Question: I'm using Laravel for a Cat Management App and I'm having trouble creating Cats as Laravel returns a 404 for my routes.
'''
Route::get('cats/create', function() {
$cat = new Cat;
return View::make('cats.edit')
->with('cat',$cat)
->with('method','post');
});
'''
This route returns a stack trace which throws a not found HTTP exception.
Why Isn't this working?
The address I'm typing is
> localhost:8000/cats/create
This is the result of PHP artisan routes.

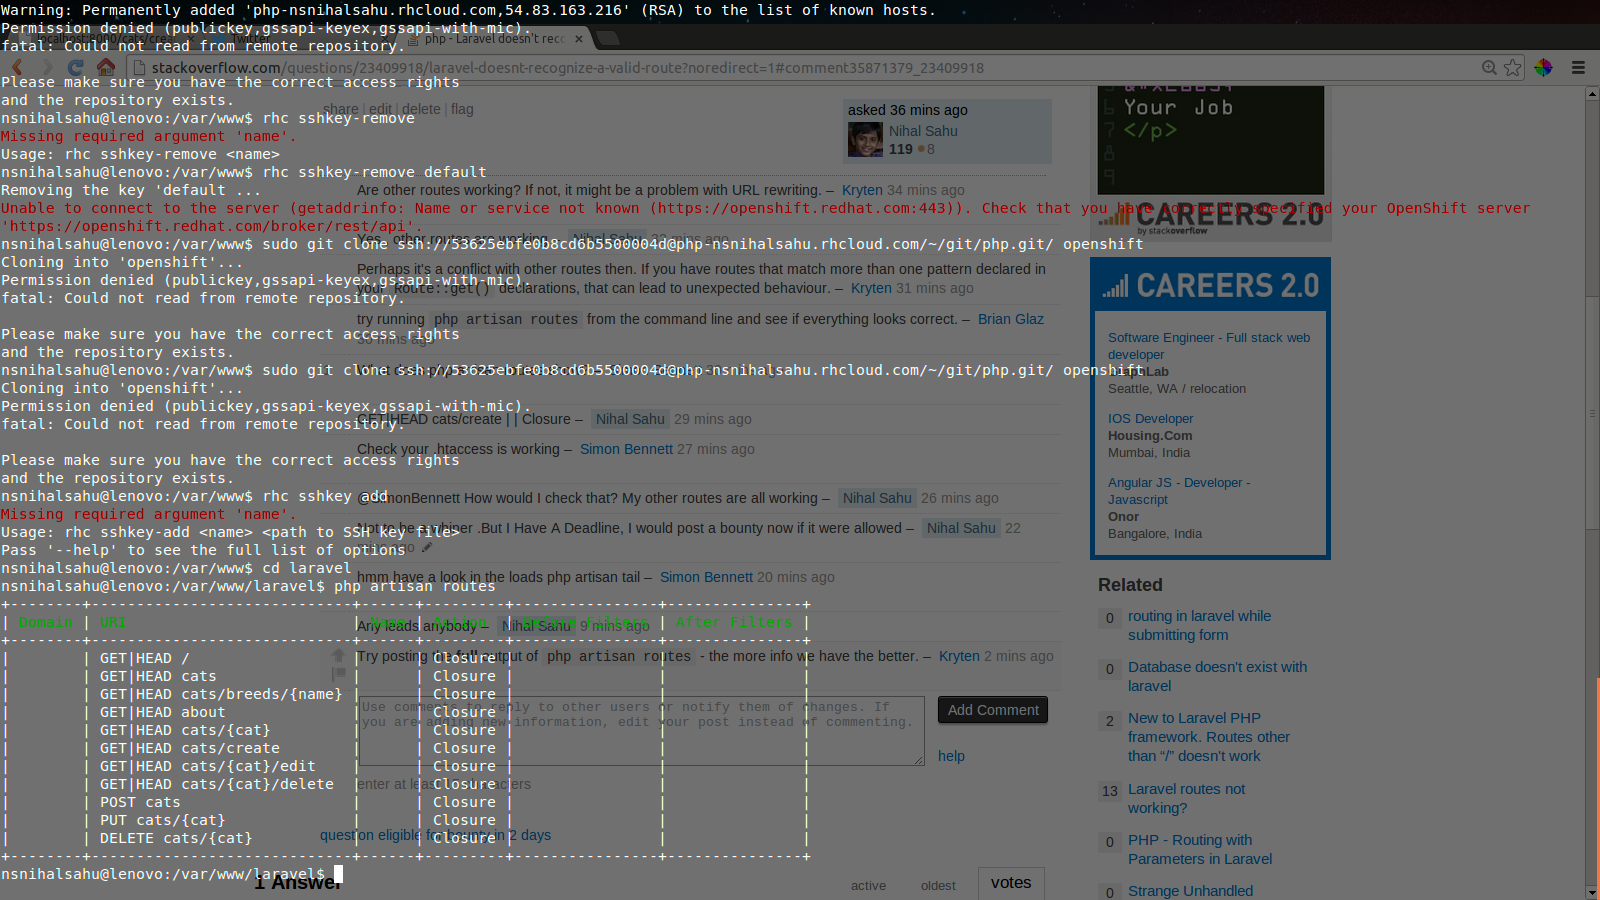
Answer: You have to rearrange your route definitions, so that the route for cats/create is defined before the route for cats/{cat}.